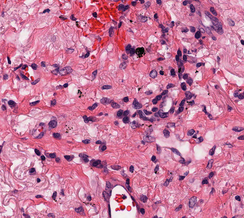
Tumor epithelial tissue: no
Tumor-associated stroma tissue: yes
Normal tissue: no